Question: Right now the progressbar counts for the beginning of each day. For example,

The number shown is "1", but it still should say "0" since its the start of the first day. By the end of the day, 11:59pm, it should say "1" since by that time the habit would have been completed.
'''
<div class="progress">
<div class="progress-bar" role="progressbar" aria-valuenow="10" aria-valuemin="0" aria-valuemax="10" style="width: <%= challenged.progress_in_percent %>%;">
<%= challenged.calculate_days_lost %>
</div>
<%= challenged.days_left_in_current_level %>
</div>
'''
'''
def real_missed_days
value = 0
levels.each do |level|
value += level.missed_days + level.days_lost
end
value
end
def calculate_days_lost
def n_days
((date_started.to_date)..Date.today).count do |date|
committed_wdays.include? date.wday
end - self.real_missed_days
end
case n_days
when 0..9
n_days
when 10..24
n_days-10
when 25..44
n_days-25
when 45..69
n_days-45
when 70..99
n_days-70
else
n_days-100
end
end
def days_left_in_current_level
def n_days
((date_started.to_date)..Date.today).count do |date|
committed_wdays.include? date.wday
end - self.real_missed_days
end
case n_days
when 0..9
10-n_days
when 10..24
25-n_days
when 25..44
45-n_days
when 45..69
70-n_days
when 70..99
100-n_days
else
0 # No end
end
end
'''
Here's the <URL> of it.
Please let me know if I should provide further code or explanation :]
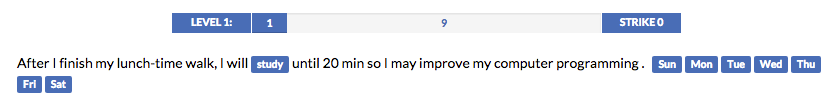
Answer: In habit.rb I changed any mentioning of the method '.today' to '.yesterday'.